Interaction volume radius: 10 \u00c5
Interaction volume height: 35 \u00c5
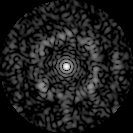
Disorder parameter: 0.7439